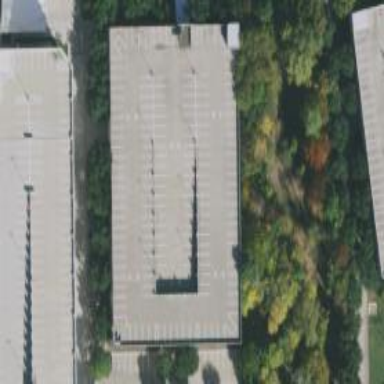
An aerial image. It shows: Multi-storey parking building.